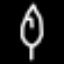
Label: leaf